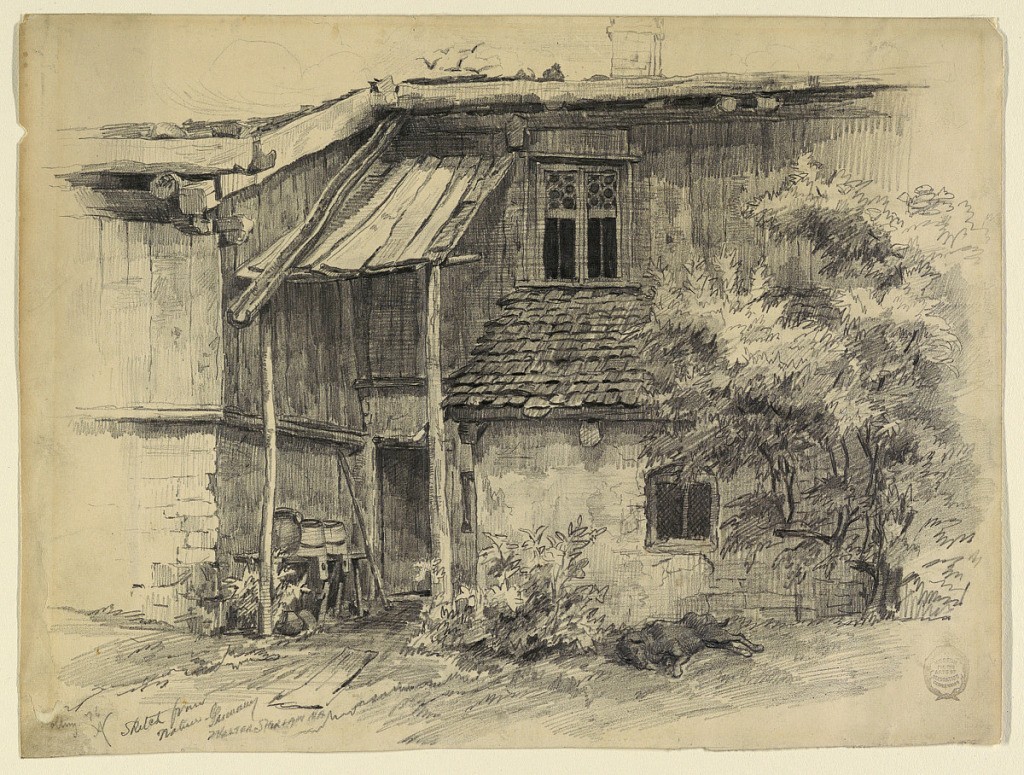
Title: View of the Back of a Dwelling in Polling, Bavaria
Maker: Walter Shirlaw, American, b. Scotland, 1838–1909
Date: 1876
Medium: Graphite on cream wove paper
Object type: Drawing
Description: Tonal drawing of a two storied rustic building with two windows, wooden canopy over a small door and a small tresle table containing wooden barrels and an earthenware jug. A tree is sketched at right.